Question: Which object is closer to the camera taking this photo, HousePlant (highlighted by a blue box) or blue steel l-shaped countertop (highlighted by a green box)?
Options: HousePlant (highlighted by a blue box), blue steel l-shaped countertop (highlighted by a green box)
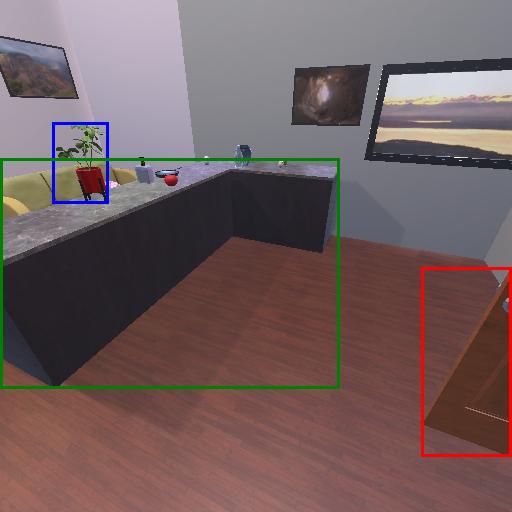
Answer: HousePlant (highlighted by a blue box)